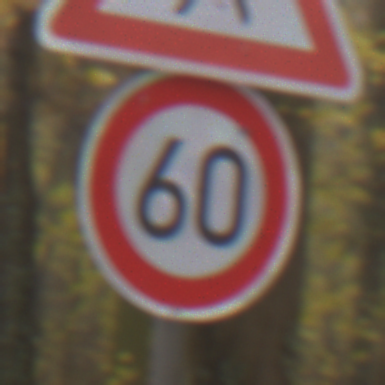
Verkehrszeichen: Geschwindigkeit60
Zusatzzeichen oben: FussgaengerRechts
Umgebung: Outdoor, Nature
Tageszeit: MorningAfternoon
Wetter: Overcast
Licht: Natural
Jahreszeit: Autumn
Kontrast: LowContrast